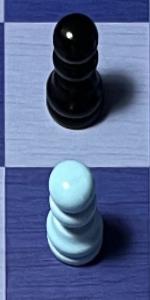
Label: Pawn_White